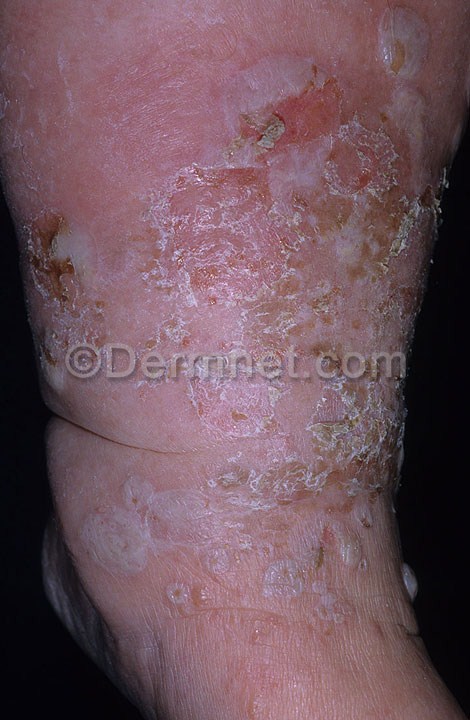
Disease: Bullous Disease Photos